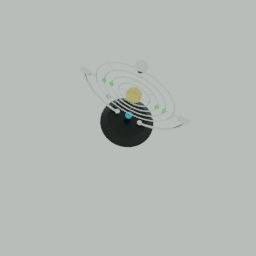
Label: decoration